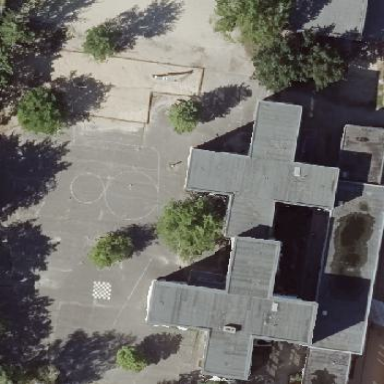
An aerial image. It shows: School.